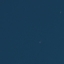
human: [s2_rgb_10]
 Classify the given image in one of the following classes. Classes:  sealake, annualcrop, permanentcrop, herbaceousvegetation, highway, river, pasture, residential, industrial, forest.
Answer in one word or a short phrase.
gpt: SeaLake